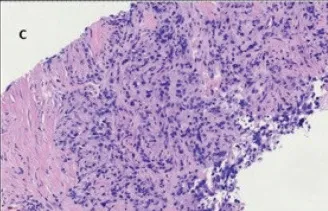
(c): H&E analysis of metastatic lymph node with carcinoma (200x).
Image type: pathology (h&e)